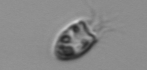
Label: Balanion